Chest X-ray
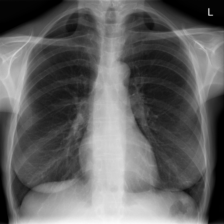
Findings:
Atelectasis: negative
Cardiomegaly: negative
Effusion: negative
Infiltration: negative
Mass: negative
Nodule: negative
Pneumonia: negative
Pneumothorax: negative
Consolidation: negative
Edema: negative
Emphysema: negative
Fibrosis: negative
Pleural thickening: negative
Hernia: negative